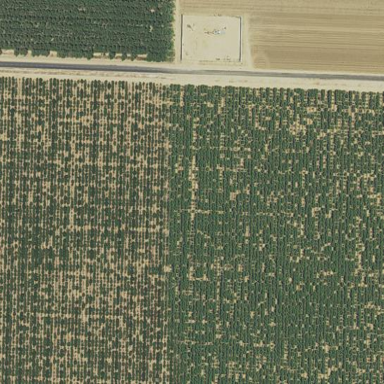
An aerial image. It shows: Orchard.